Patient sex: M
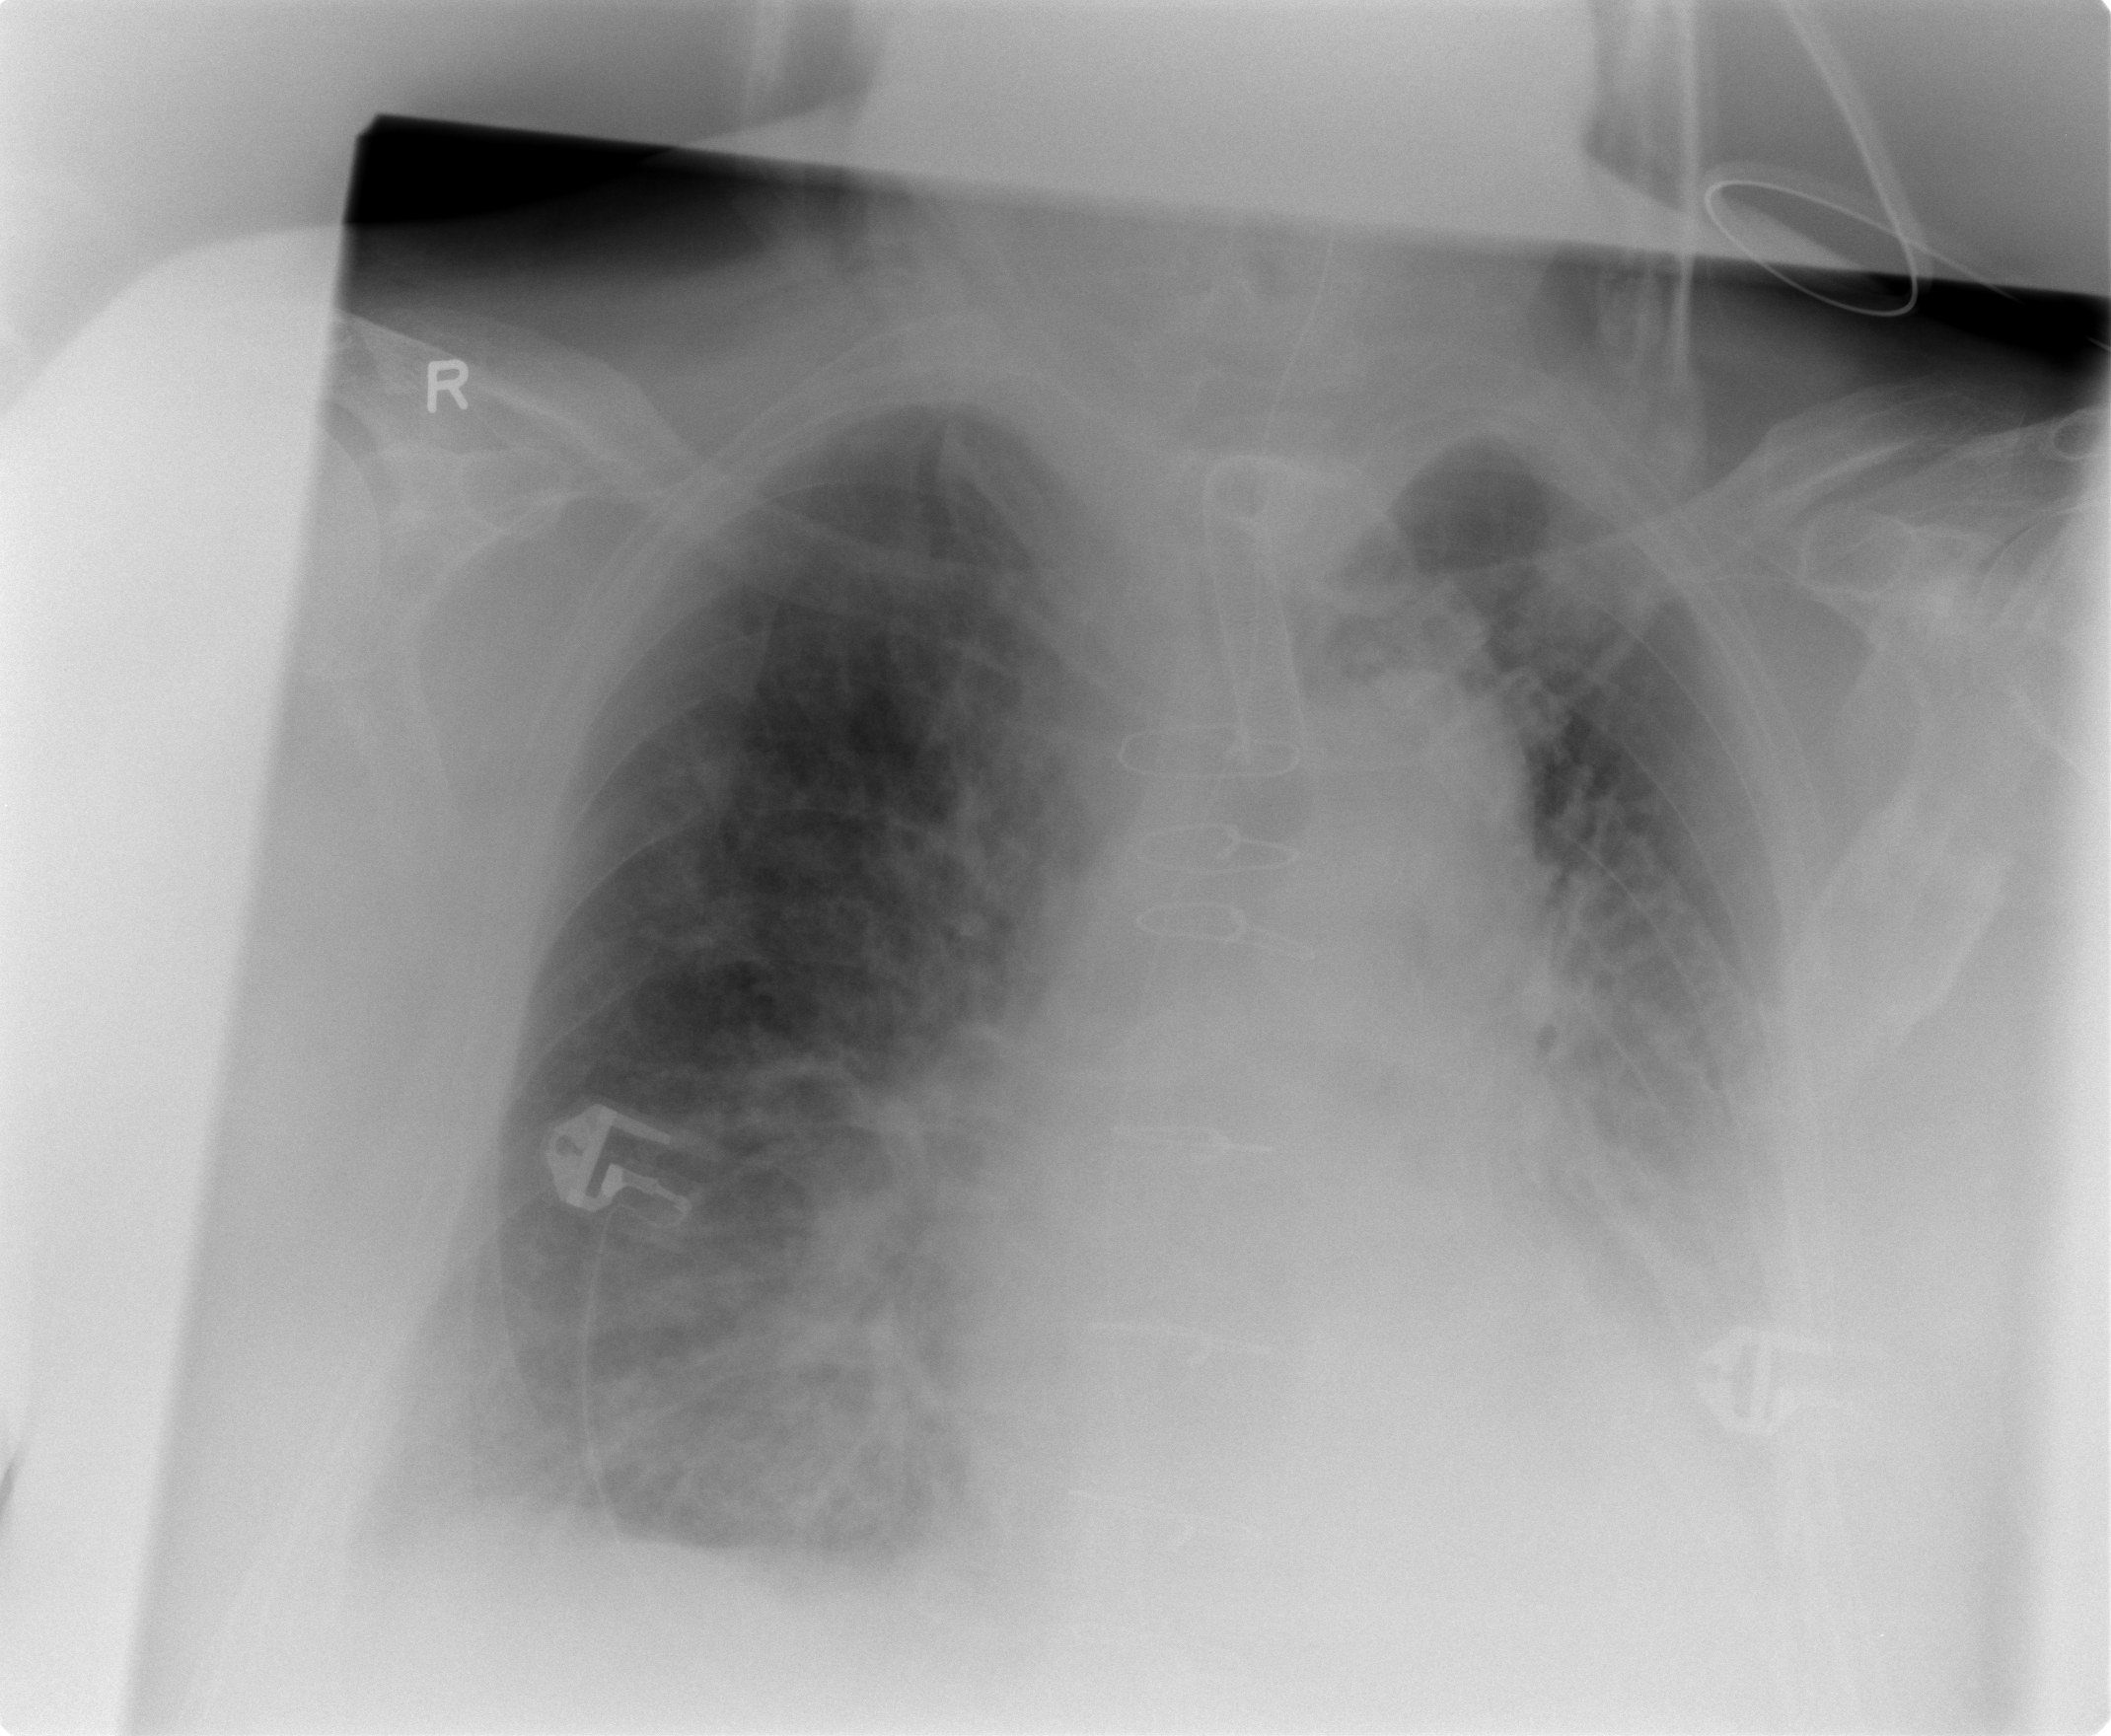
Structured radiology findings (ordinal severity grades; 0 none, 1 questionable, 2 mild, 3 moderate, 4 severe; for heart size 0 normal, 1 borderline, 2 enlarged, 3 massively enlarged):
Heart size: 1
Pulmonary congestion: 2
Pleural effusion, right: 0
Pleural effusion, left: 2
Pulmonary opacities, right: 2
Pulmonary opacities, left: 0
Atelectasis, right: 3
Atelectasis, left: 2